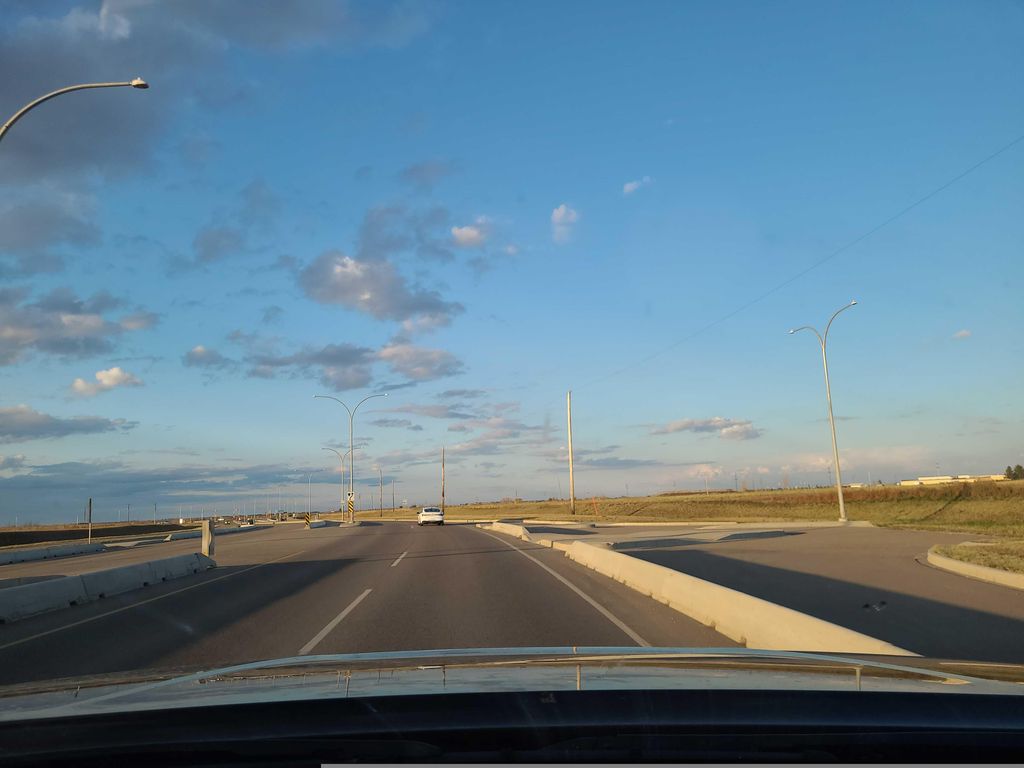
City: saskatoon